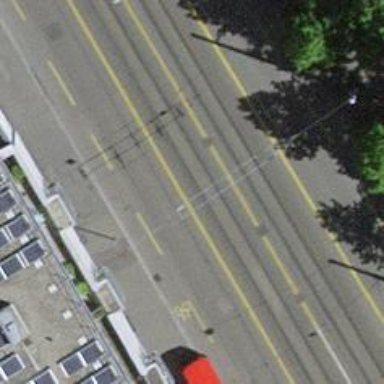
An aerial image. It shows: Secondary road with asphalt surface. There are sidewalks on both sides and designated cycle lane.